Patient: sex F, age 58
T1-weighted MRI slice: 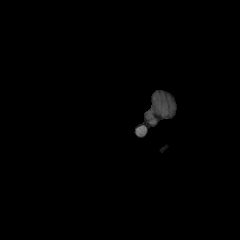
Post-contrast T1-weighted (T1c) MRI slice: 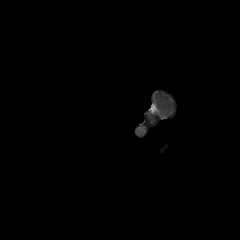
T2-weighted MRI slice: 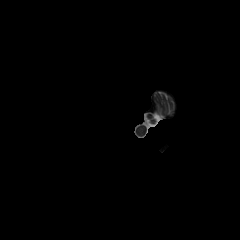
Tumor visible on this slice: no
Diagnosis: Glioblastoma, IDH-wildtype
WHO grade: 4